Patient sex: F
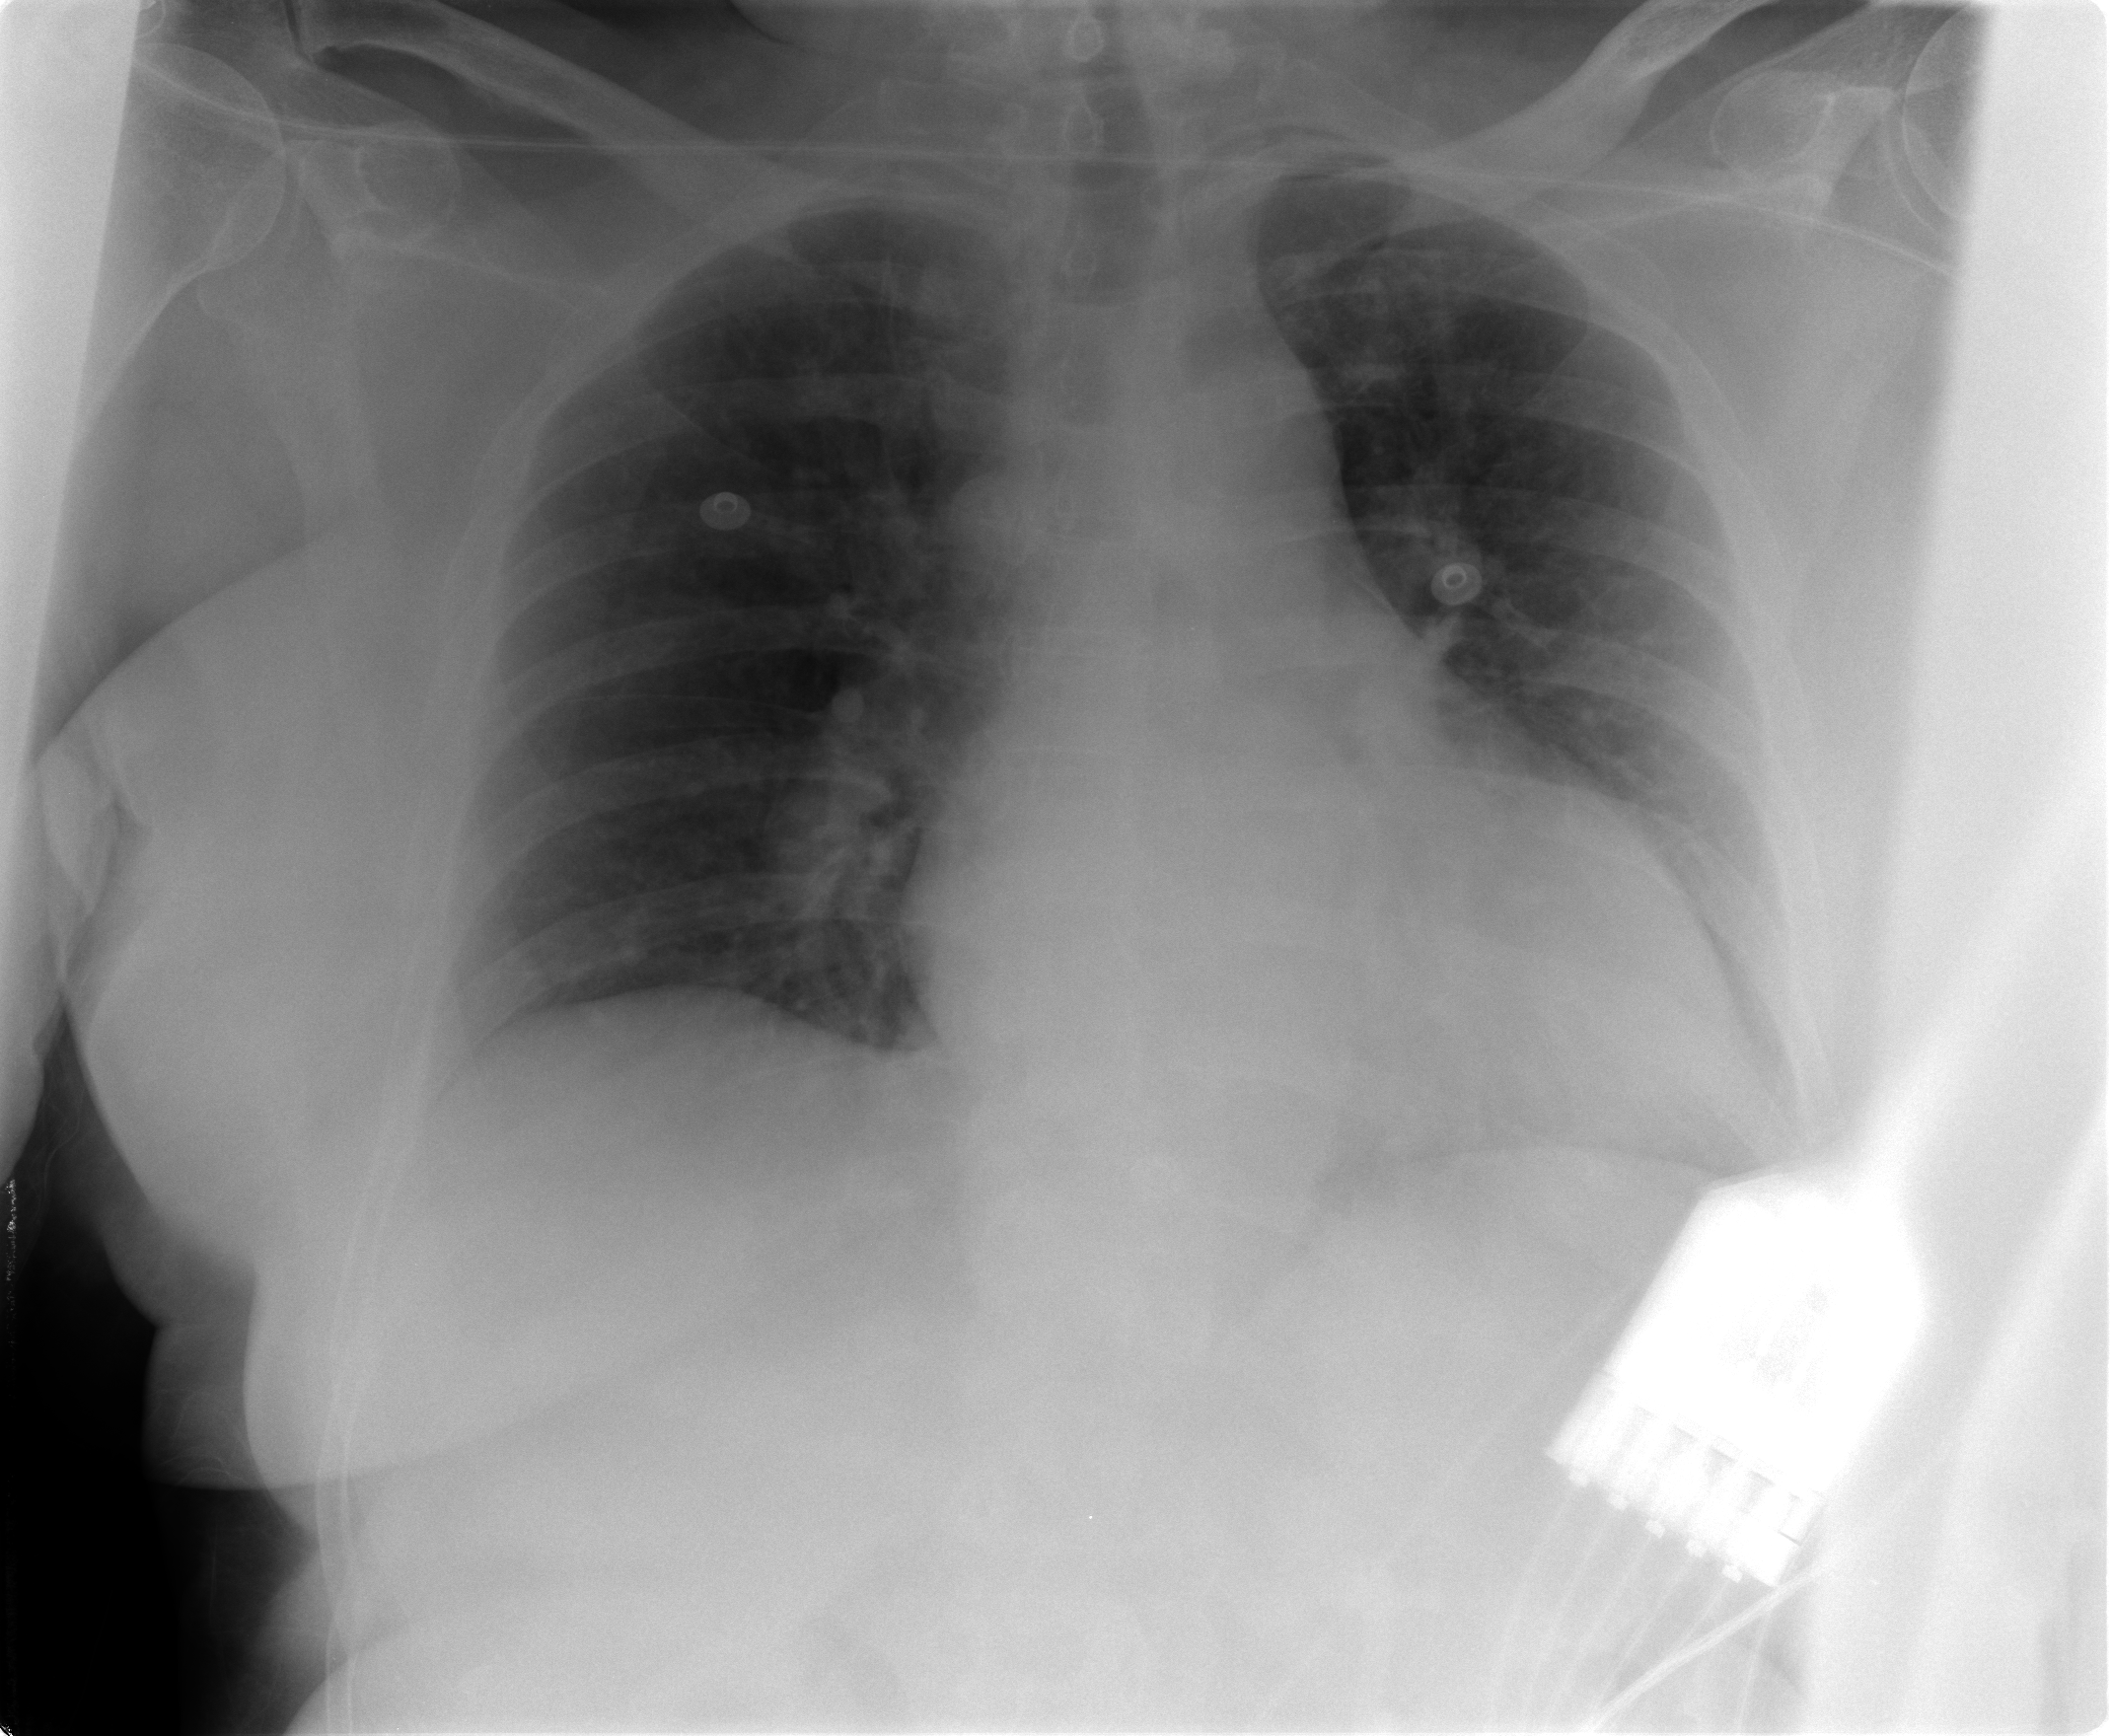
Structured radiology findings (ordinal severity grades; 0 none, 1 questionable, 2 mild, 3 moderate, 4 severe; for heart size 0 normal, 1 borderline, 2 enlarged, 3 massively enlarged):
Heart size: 2
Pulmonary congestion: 1
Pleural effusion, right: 1
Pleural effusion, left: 0
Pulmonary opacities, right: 0
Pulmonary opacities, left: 0
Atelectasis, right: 2
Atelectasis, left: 2